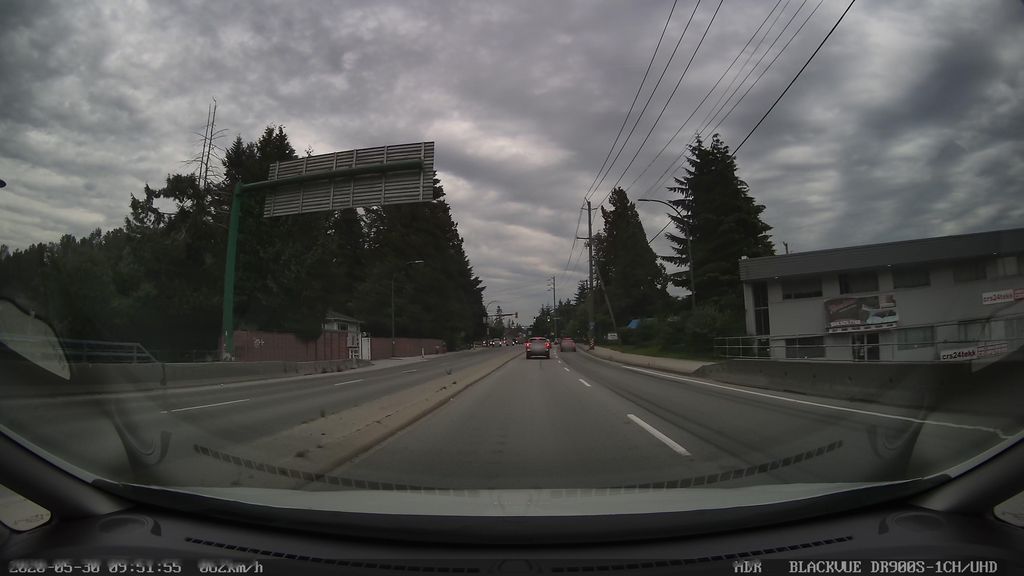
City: vancouver